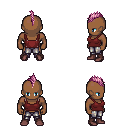
a pixel art fantasy rpg character, male body template, human, dark skin, maroon pirate shirt, metal pants, pink mohawk hairstyle, maroon shoes, four views (front, back, left, right), 2x2 character sprite sheet, small pixel art, hard edges, no anti-aliasing